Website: macys
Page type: billing-address
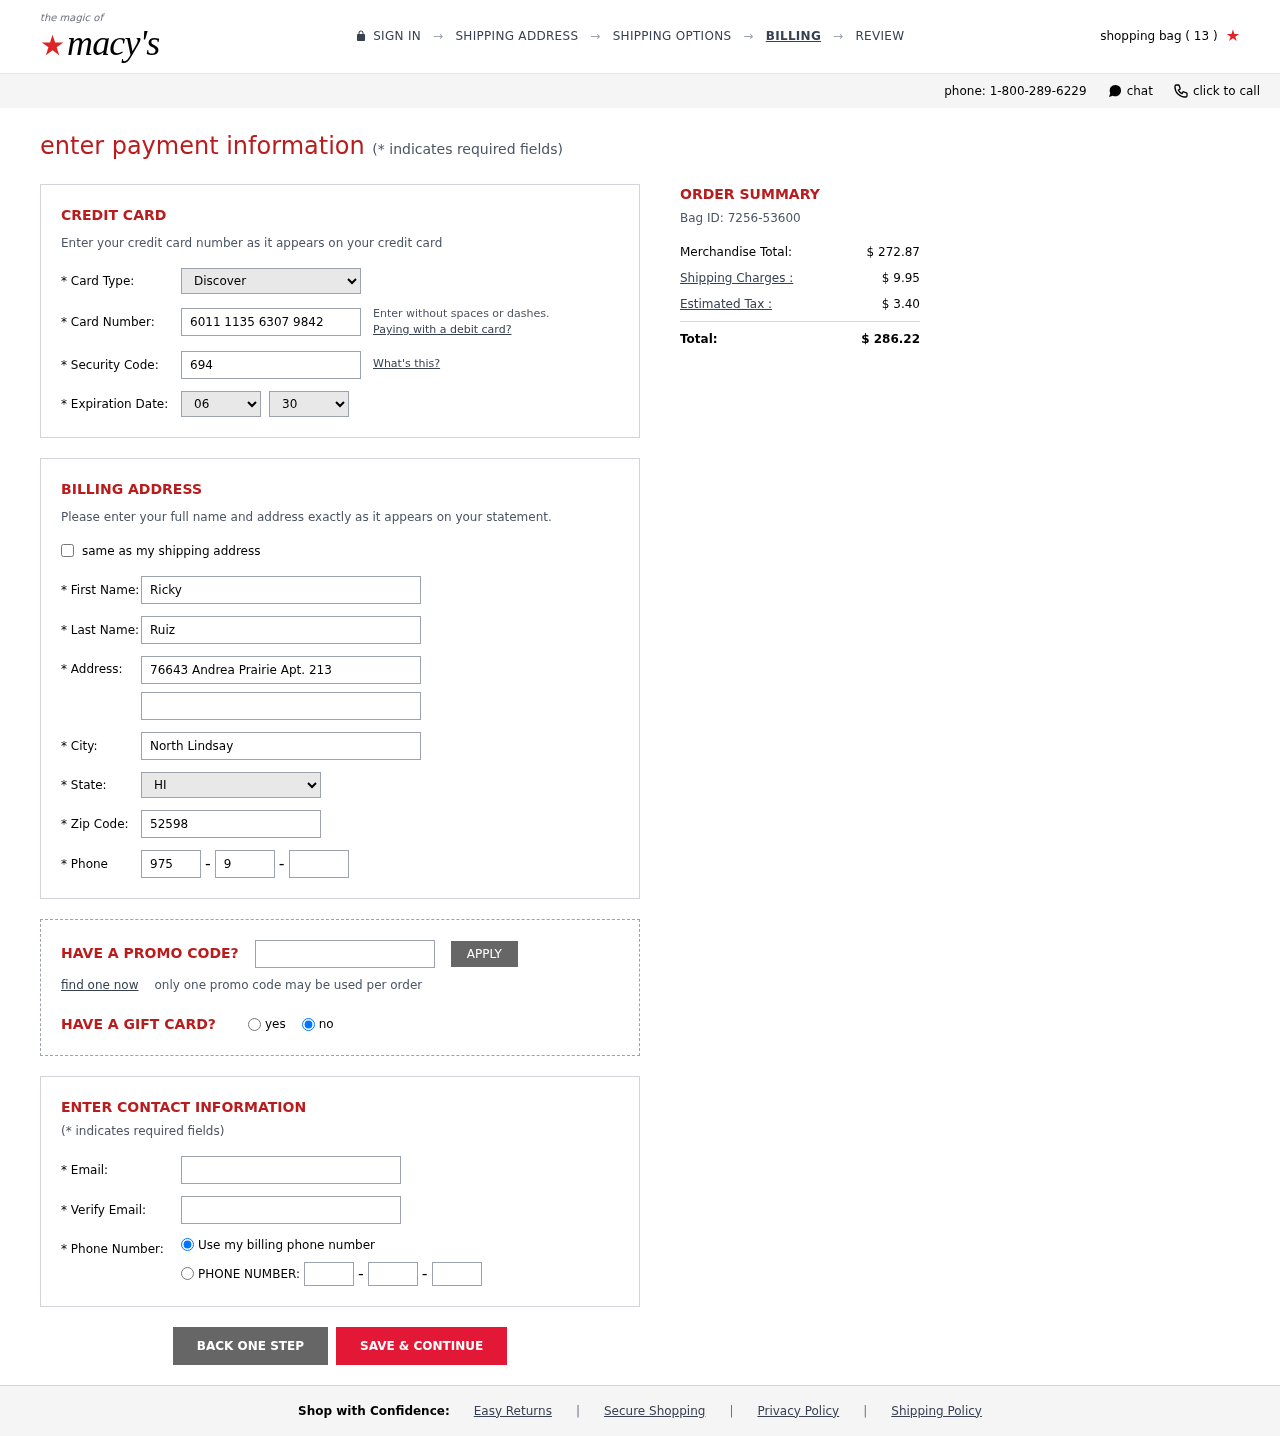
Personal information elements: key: PII_CARD_CVV
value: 694
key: PII_CARD_EXPIRY_MONTH
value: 06
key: PII_CARD_EXPIRY_YEAR
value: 30
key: PII_CARD_NUMBER
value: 6011 1135 6307 9842
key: PII_CARD_TYPE
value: Discover
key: PII_CITY
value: North Lindsay
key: PII_EMAIL
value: ricky.ruiz@yahoo.com
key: PII_FIRSTNAME
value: Ricky
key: PII_LASTNAME
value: Ruiz
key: PII_PHONE_AREA
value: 975
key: PII_PHONE_PREFIX
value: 985
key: PII_PHONE_SUFFIX
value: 8828
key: PII_POSTCODE
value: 52598
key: PII_STATE_ABBR
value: HI
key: PII_STREET
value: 76643 Andrea Prairie Apt. 213
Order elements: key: ORDER_NUM_ITEMS
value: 13
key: ORDER_ID
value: Bag ID: 7256-53600
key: ORDER_SUBTOTAL
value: $ 272.87
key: ORDER_SHIPPING_COST
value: $ 9.95
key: ORDER_TAX
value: $ 3.40
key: ORDER_TOTAL
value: $ 286.22